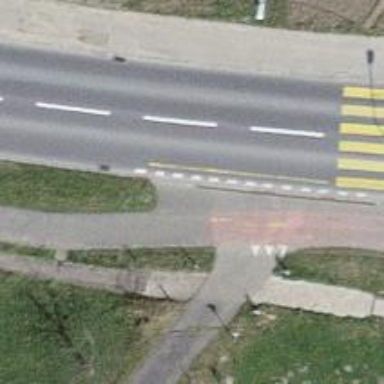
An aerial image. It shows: Road with "give way" sign.